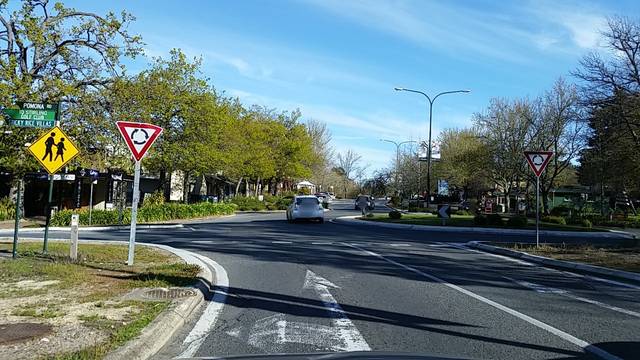
Region: Australia
Coordinates: -35.003, 138.716